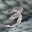
Label: 3